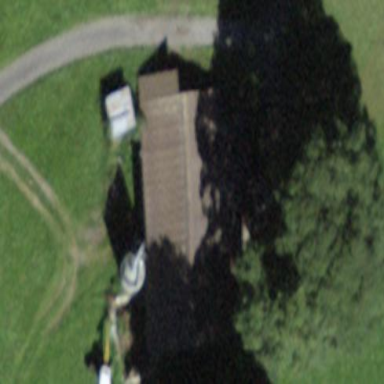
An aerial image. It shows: Rural barn.